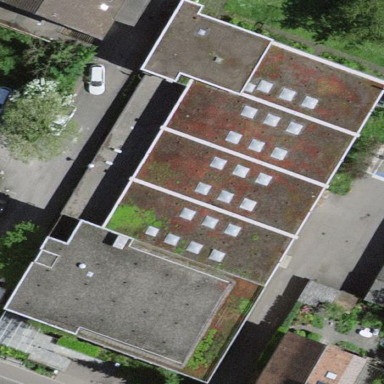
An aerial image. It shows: Public building.